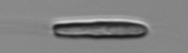
Label: Chrysochromulina